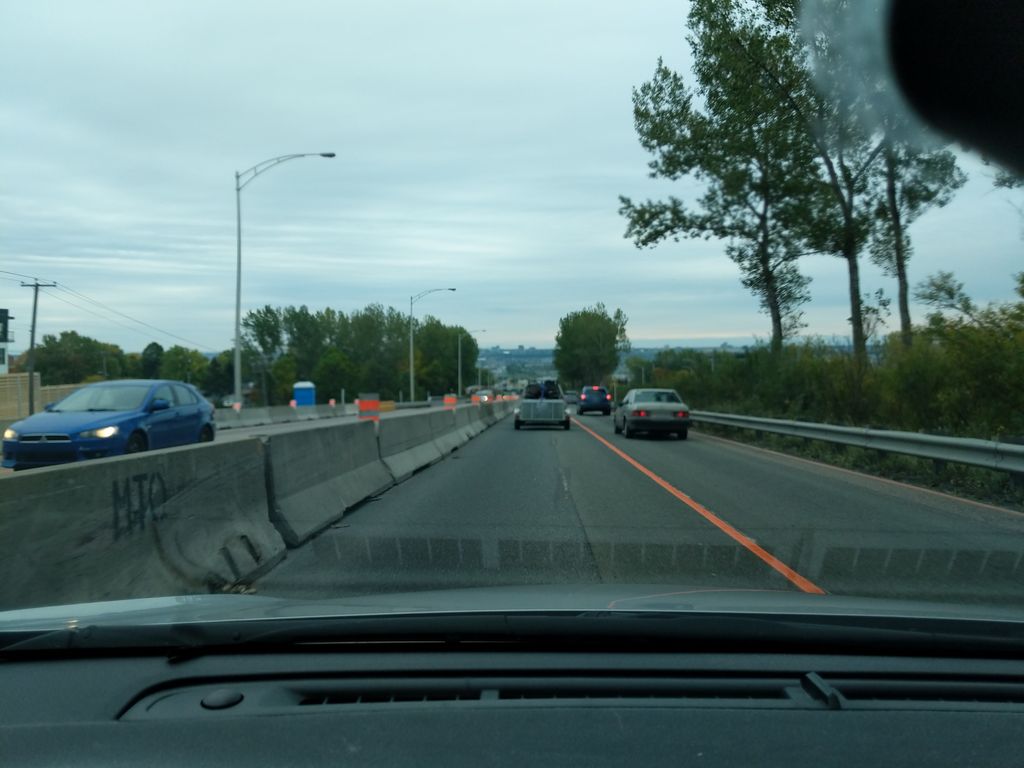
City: quebec_city